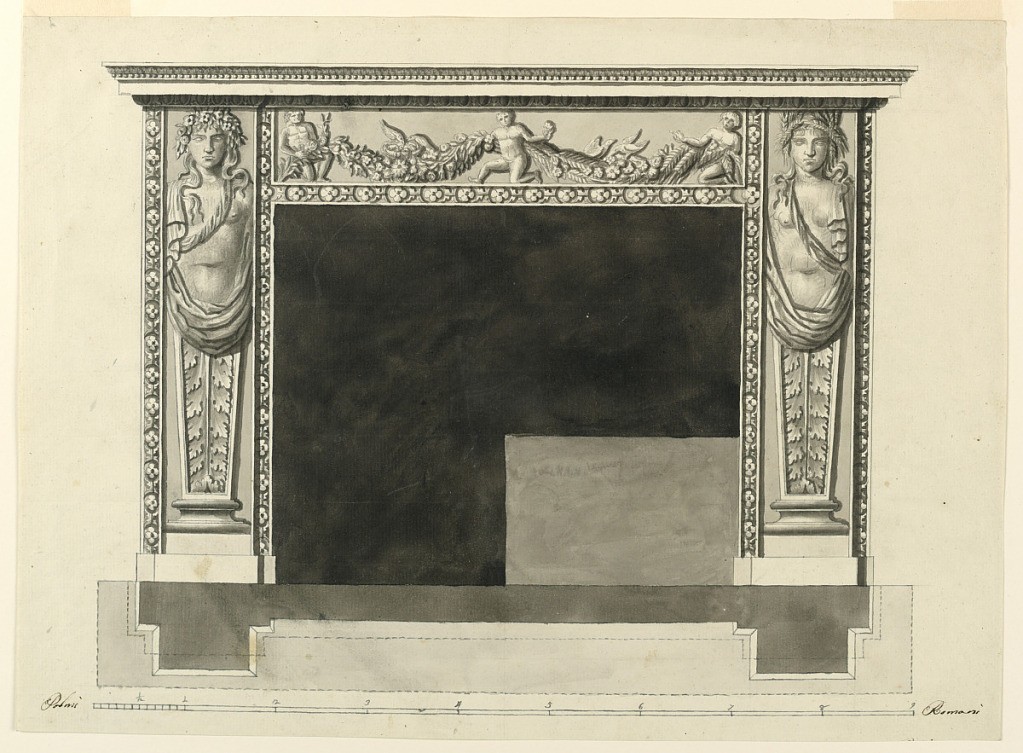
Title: Design for a Chimneypiece
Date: ca. 1800
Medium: Pen and ink, brush and gray watercolor on paper
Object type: Drawing
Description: Horizontal rectangle. Design for a chimneypiece intended to be executed in white marble. At the sides two female hermae, respectively with flower and grain wreaths upon their heads. In the central frieze, kneeling putti support a garland. Below, the plan and the scale. Very similar to 1938-88-641 with a few alterations of proportions.